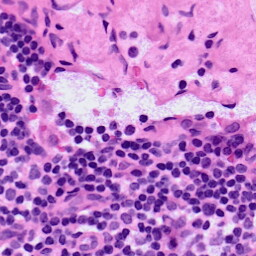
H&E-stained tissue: LymphNode